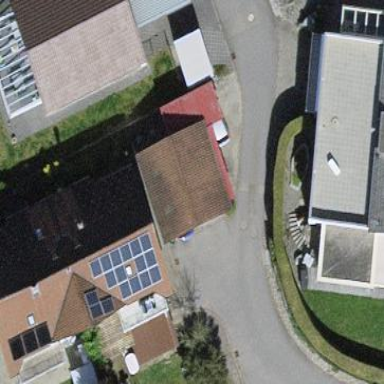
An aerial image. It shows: Garages with tile roofs.